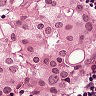
Metastatic tissue present: yes